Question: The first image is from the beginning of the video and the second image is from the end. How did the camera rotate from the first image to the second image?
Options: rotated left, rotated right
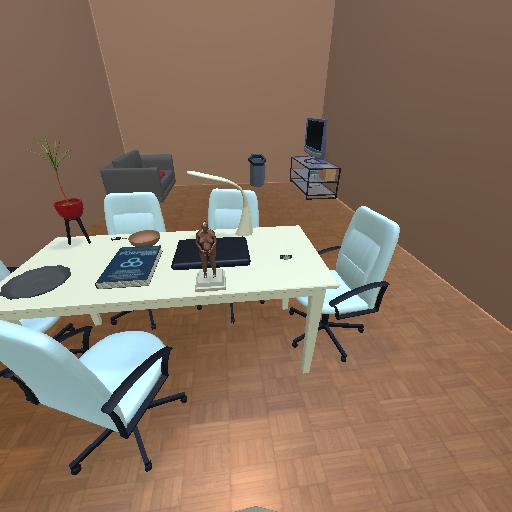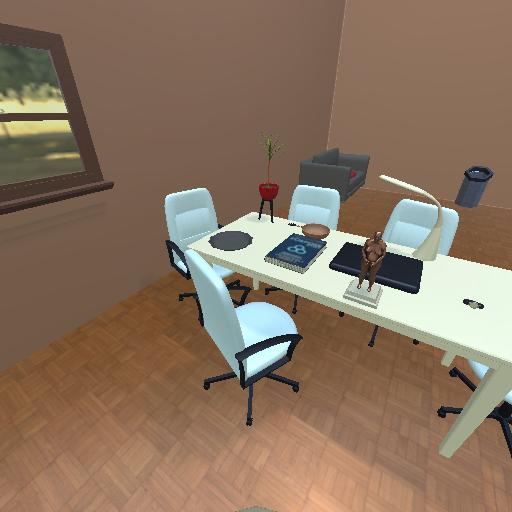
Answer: rotated left